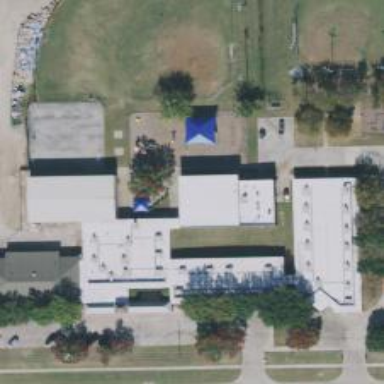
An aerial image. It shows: School building.